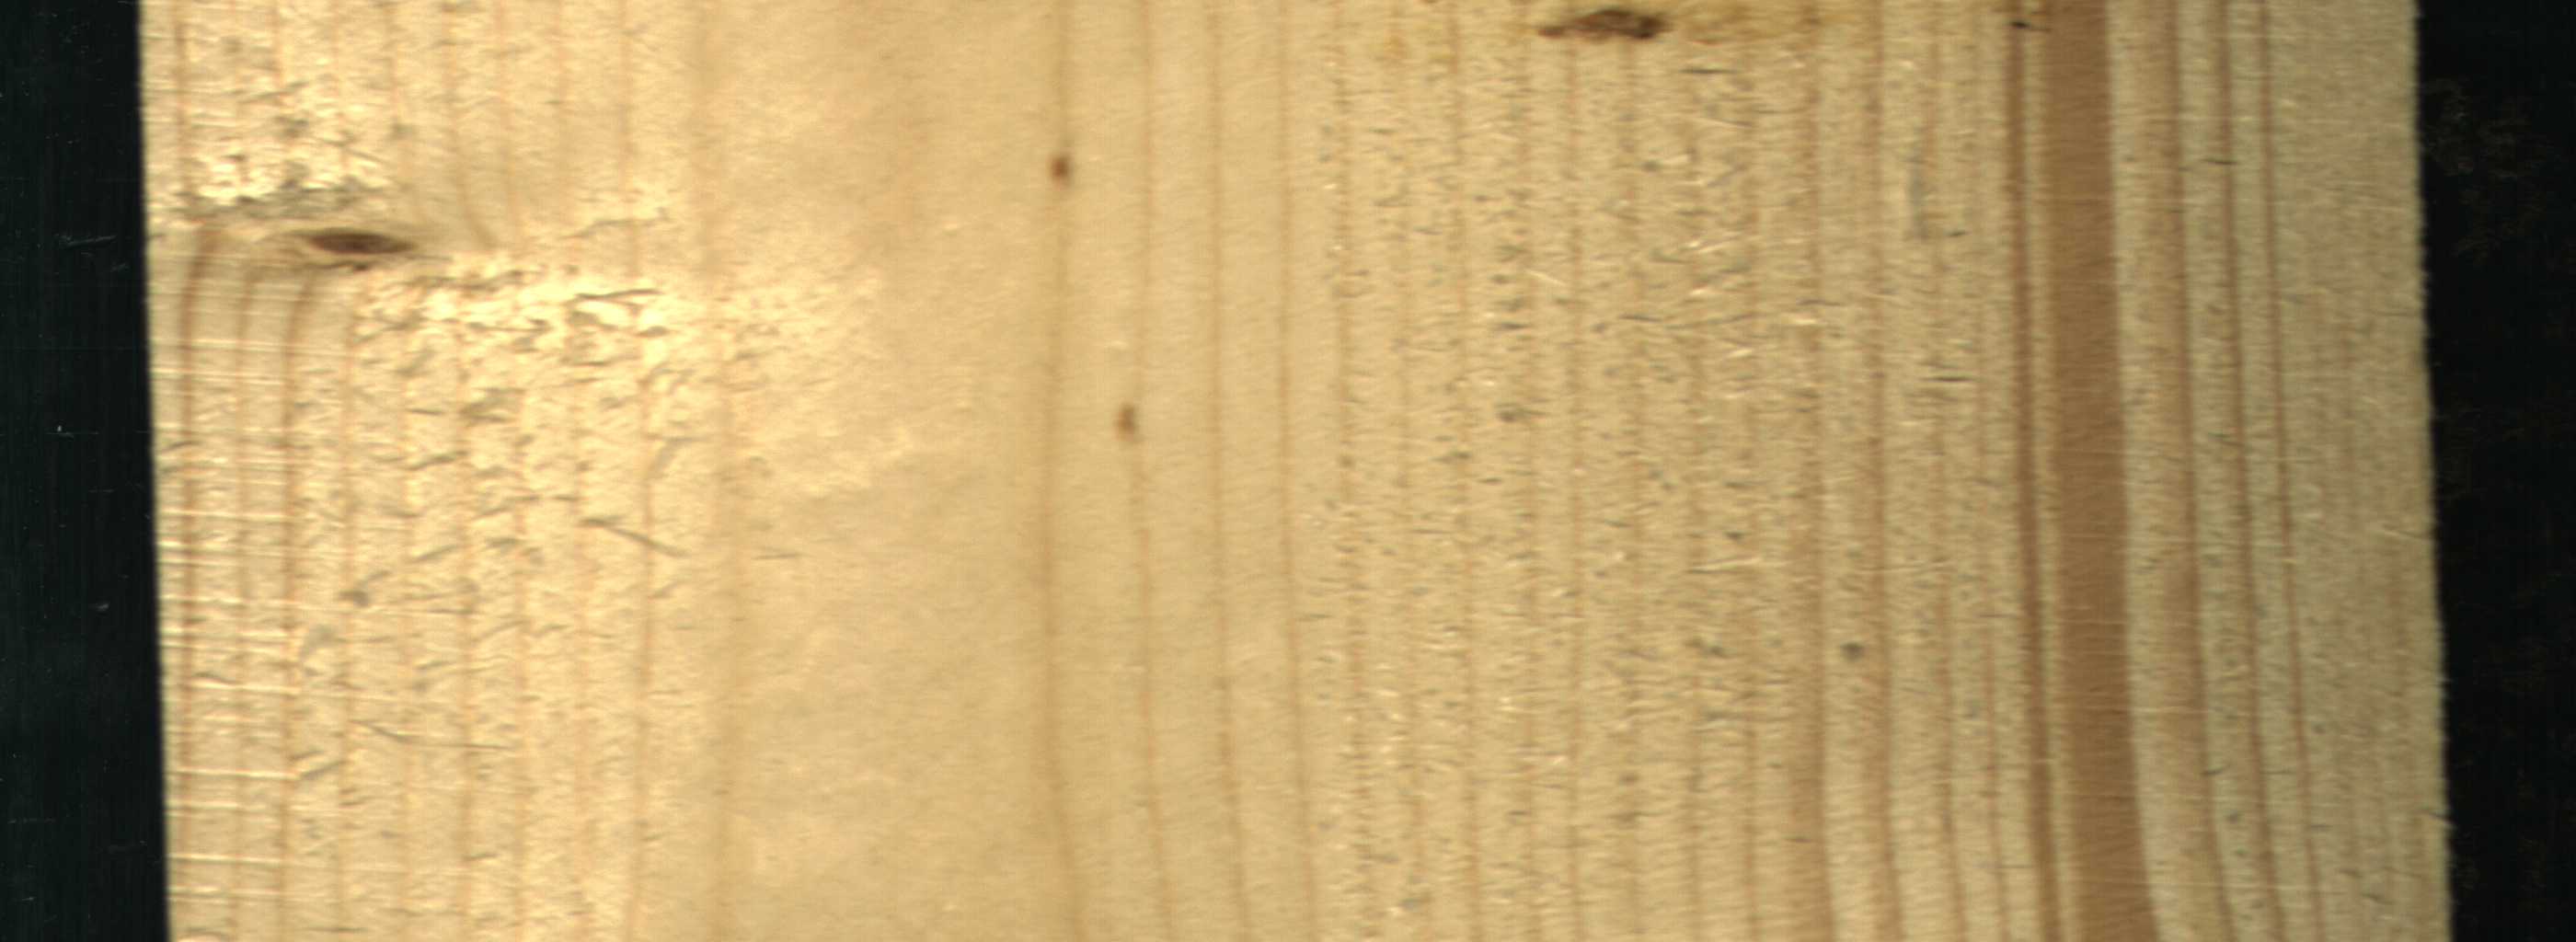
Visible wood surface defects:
Quartzity
Live_Knot
Live_Knot